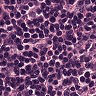
Metastatic tissue present: yes